Question: I have a small issue with 'rewrite_javascript' module which minify JS file. This function is awesome since pagespeed also generate a new URL for everyfile if we purge the cache, thus enable us to use Cloudfront cache easily with pagespeed's 'ShardDomain'
However I encounter an issue with one of my file '/js/min/app/common.js"' which doesn't get rewrite at all despite the file under it has been rewrite.

I just don't get the idea why this could be happening.
Are there anyone have the same issue and found a solution?
Thank you
Sorry for the time it takes for this question. I post here the details of my pagespeed configuration:
In HTTP block, I have:
'''
pagespeed InPlaceResourceOptimization on;
pagespeed PreserveUrlRelativity on;
pagespeed ForceCaching on;
pagespeed InPlaceRewriteDeadlineMs 100;
pagespeed EnableFilters collapse_whitespace;
pagespeed EnableFilters recompress_images;
pagespeed EnableFilters convert_meta_tags;
pagespeed EnableFilters prioritize_critical_css;
pagespeed EnableFilters extend_cache;
pagespeed EnableFilters rewrite_css,sprite_images;
pagespeed EnableFilters rewrite_javascript;
pagespeed EnableFilters extend_cache;
pagespeed GlobalStatisticsPath /pagespeed_global_statistics;
pagespeed GlobalAdminPath /pagespeed;
pagespeed EnableCachePurge on;
'''
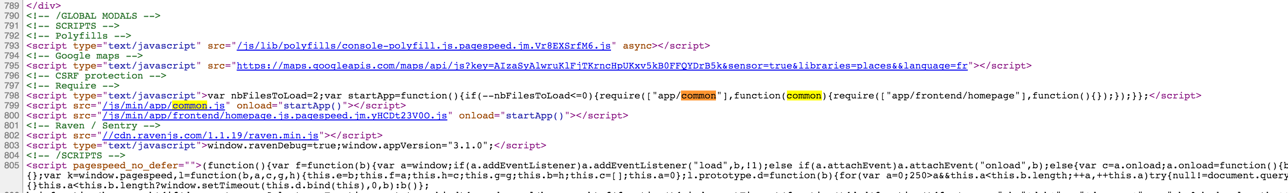
Answer: By default, Pagespeed will not rewrite JavaScript files that are considered "introspective". If you read <URL> it states:
> ...a JavaScript file that calls document.getElementsByTagName('script') will not be rewritten
Looking into your common.js file, there are lines which include the function call 'document.getElementsByTagName('script')'. This is why Pagespeed will not rewrite the file.
If you want to disable this Pagespeed check, in your nginx config, add this line:
'''
pagespeed AvoidRenamingIntrospectiveJavascript off;
'''
More info in the <URL>.